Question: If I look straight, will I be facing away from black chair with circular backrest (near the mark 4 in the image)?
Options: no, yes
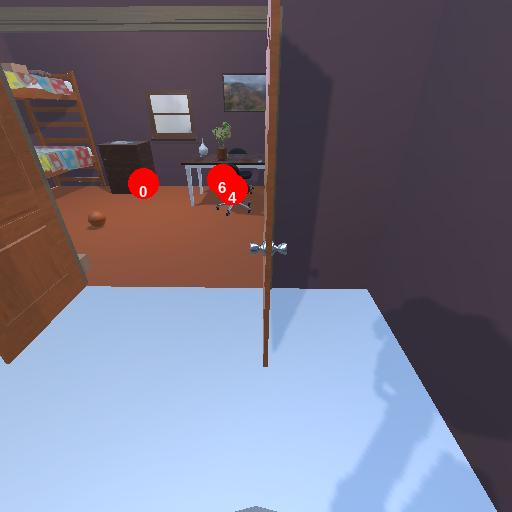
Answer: no